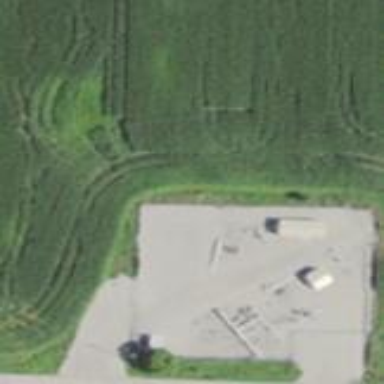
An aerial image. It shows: Gas substation is shown in the image.